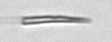
Label: fiber